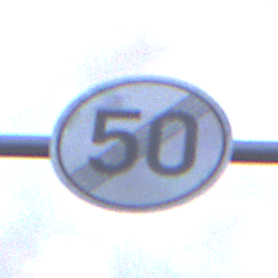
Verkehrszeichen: EndeGeschwindigkeit50
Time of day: SunriseSunset
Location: Outdoor (Nature)
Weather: PartlyCloudy
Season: NotSpecified
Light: Natural